Question: I'm working with and I use (<URL> to add a breadcrumb to the site but in my case I need to replace separator with image like the image below:

The image above is a breadcrumb output that I like to implement. And the default output of is like this 'You are here: Home " Uncategorized " Hello world!' and the plugin has and admin option to edit the separator, but it is preventing HTML tag.
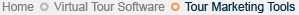
Answer: Yoast breadcrumb is now succeeded by <URL> you can customize the breadcrumb separator in the Wordpress SEO admin under 'Internal Links'